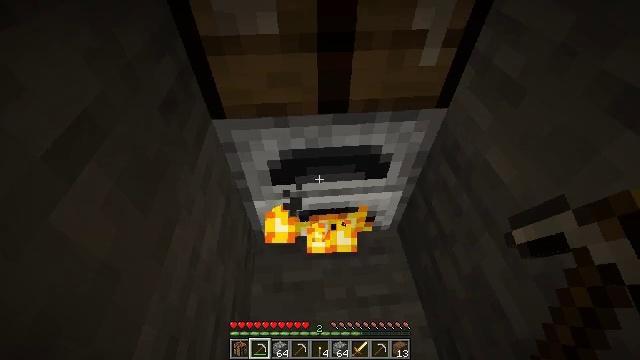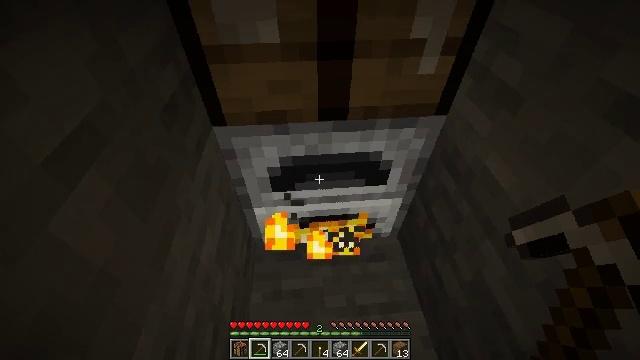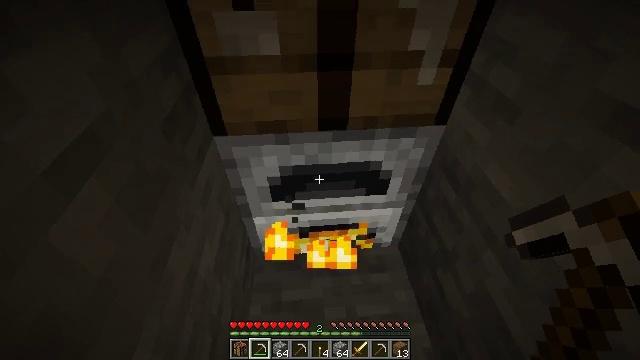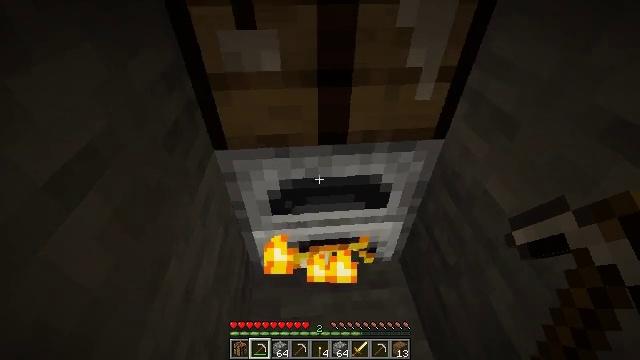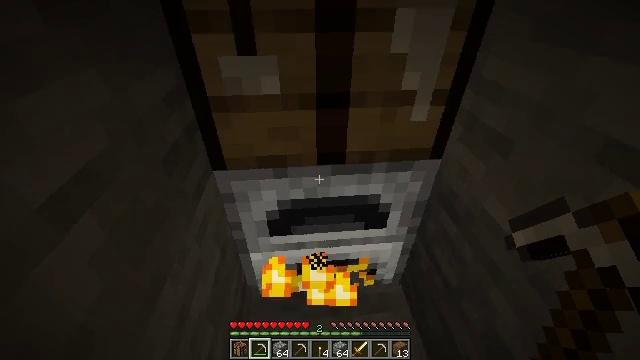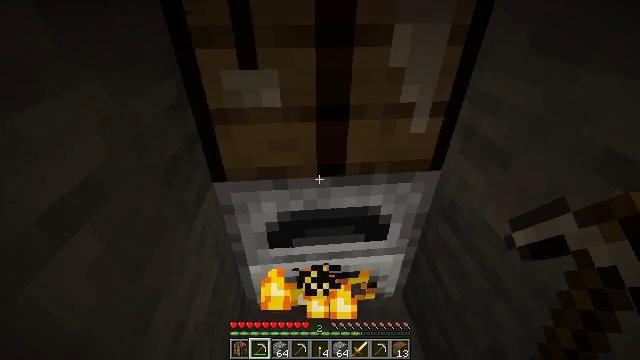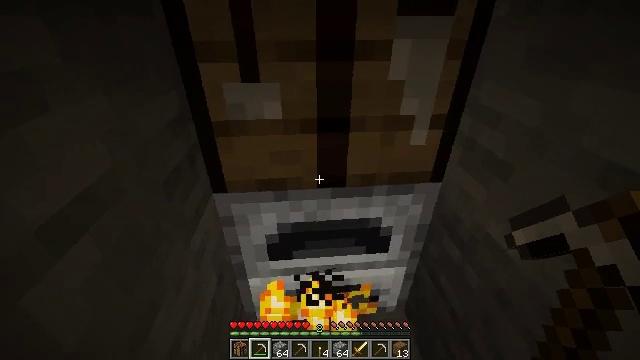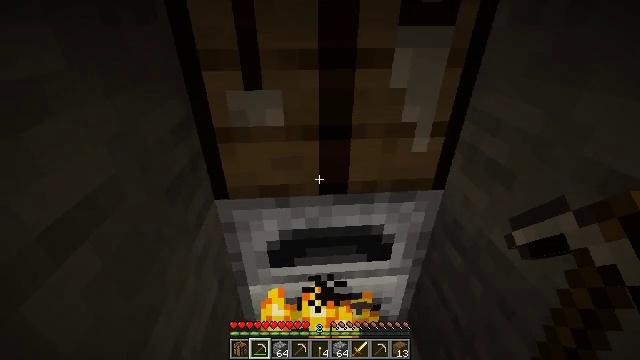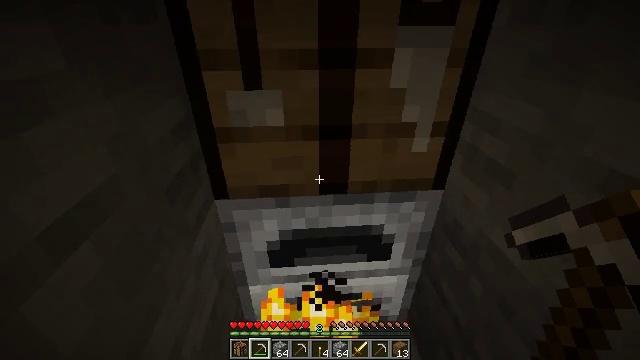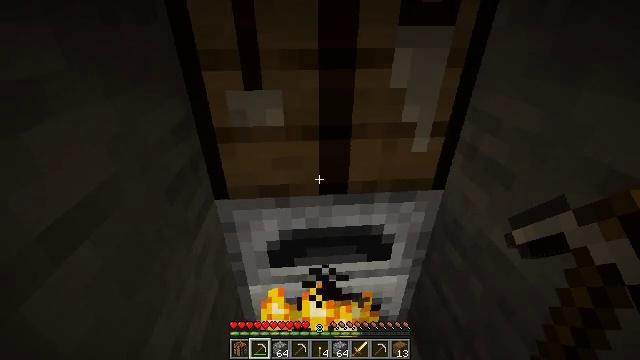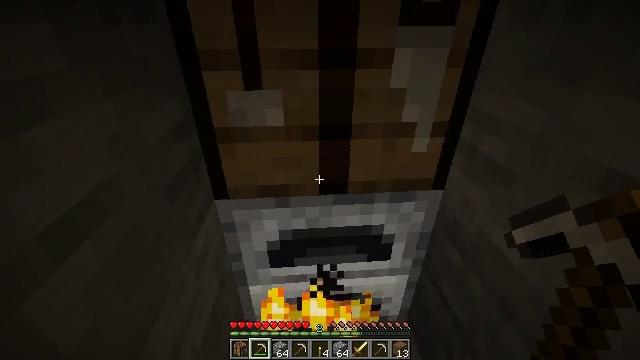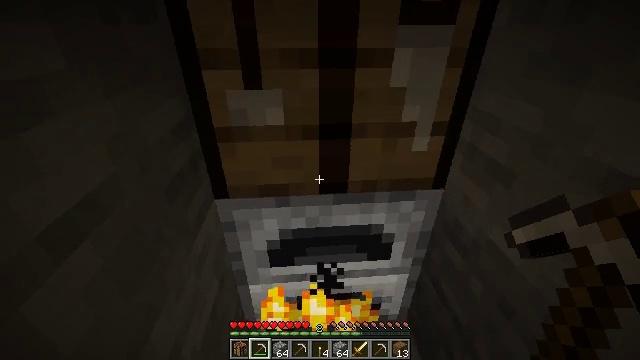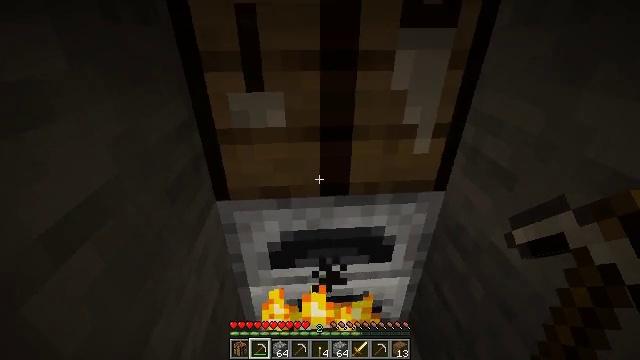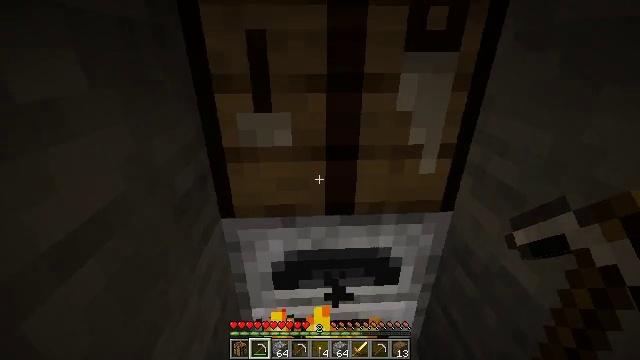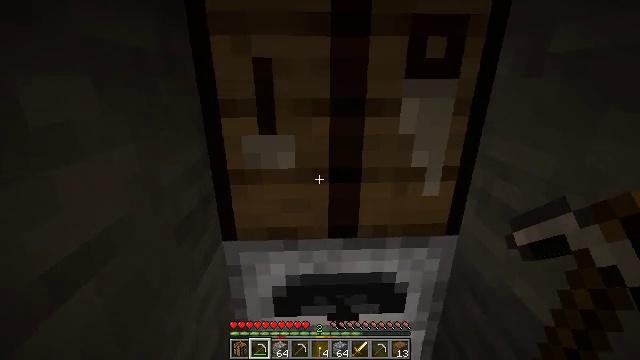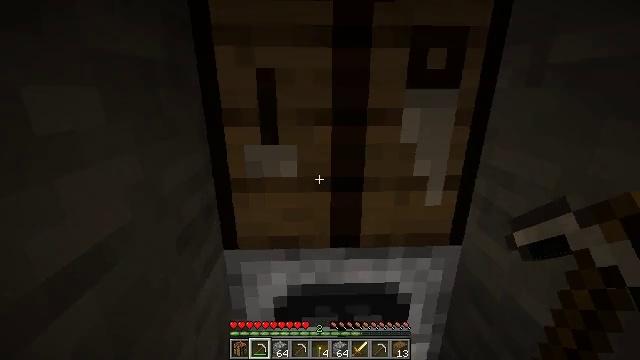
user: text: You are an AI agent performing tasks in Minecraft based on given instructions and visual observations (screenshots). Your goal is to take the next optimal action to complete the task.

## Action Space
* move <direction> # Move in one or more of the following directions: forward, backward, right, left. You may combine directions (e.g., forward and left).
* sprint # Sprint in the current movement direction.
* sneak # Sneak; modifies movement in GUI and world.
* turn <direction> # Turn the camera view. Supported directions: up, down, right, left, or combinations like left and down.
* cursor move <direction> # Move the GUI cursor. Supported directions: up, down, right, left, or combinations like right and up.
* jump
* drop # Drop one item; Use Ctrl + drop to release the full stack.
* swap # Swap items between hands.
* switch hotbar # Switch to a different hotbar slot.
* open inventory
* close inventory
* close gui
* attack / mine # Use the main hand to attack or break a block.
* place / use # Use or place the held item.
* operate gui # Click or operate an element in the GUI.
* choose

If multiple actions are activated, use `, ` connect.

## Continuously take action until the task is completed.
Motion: motion action
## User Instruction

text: Form a golden pickaxe by arranging materials in the crafting table.
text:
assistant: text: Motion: turn up
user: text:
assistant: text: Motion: turn up
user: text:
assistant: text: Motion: turn up
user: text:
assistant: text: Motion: turn up
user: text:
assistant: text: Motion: turn up
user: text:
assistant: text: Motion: turn up
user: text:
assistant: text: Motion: turn up
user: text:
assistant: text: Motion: no_op
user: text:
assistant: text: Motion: no_op
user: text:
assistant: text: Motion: no_op
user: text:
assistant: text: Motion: no_op
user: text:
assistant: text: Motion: no_op
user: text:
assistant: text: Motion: turn left and up
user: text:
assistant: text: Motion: turn up
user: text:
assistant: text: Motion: turn up
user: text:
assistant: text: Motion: use / place
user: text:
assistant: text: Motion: use / place
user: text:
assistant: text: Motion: use / place
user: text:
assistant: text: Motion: no_op
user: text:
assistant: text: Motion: no_op
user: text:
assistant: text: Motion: open gui
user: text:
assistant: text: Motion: no_op
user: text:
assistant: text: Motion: no_op
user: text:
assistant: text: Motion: no_op
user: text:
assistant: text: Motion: no_op
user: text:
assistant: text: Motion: no_op
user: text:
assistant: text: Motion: cursor move left
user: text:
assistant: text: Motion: cursor move left
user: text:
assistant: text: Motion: cursor move left
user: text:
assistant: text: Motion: cursor move left